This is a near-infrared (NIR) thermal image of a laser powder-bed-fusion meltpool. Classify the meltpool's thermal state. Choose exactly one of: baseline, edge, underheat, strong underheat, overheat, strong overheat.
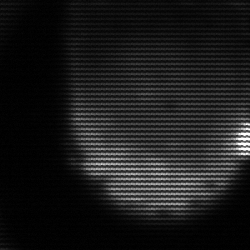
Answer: edge